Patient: sex M, age 78
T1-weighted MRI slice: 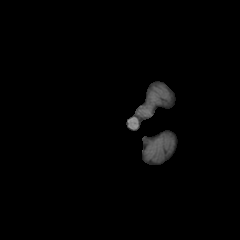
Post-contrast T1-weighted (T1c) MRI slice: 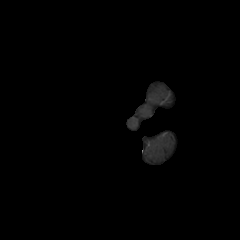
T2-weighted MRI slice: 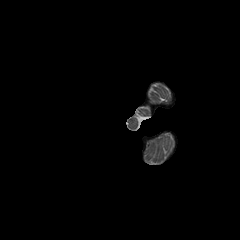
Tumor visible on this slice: no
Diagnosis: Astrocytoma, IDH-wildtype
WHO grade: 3